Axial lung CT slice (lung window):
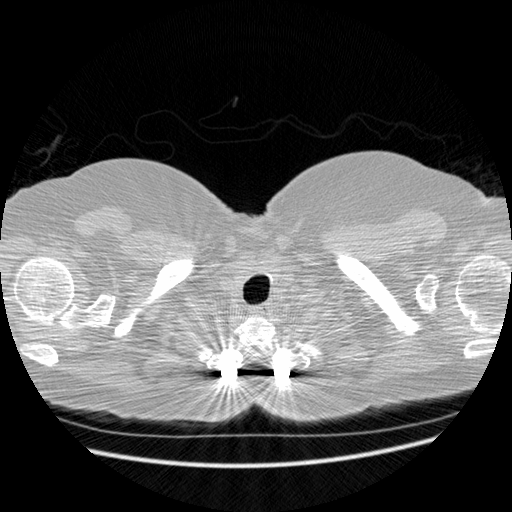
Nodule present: no